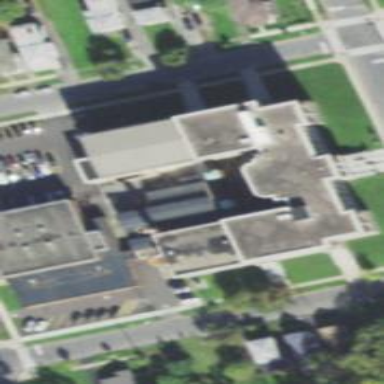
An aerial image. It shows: School.